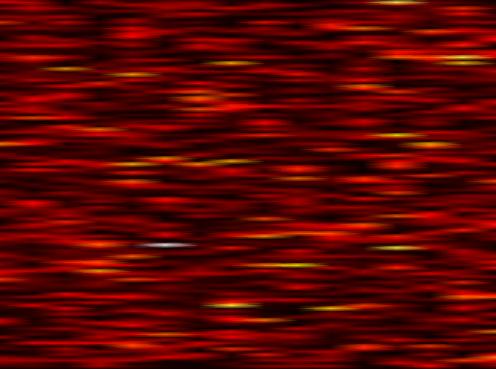
Label: UFMC